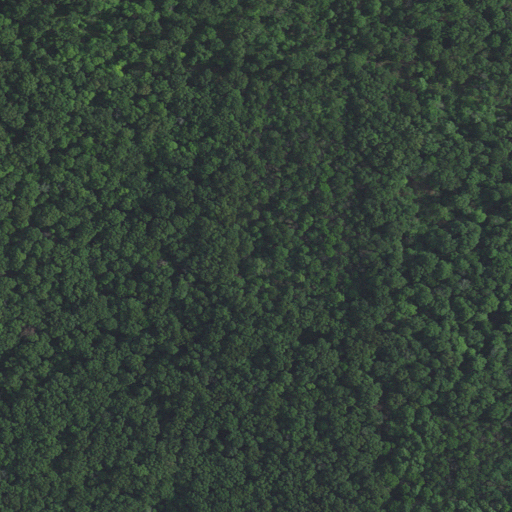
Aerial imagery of mountain in Indiana named Groves Hill containing only deciduous forest